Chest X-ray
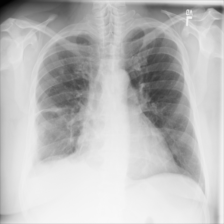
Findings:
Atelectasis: negative
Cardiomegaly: negative
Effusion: negative
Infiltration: negative
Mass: negative
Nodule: negative
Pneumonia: negative
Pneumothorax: negative
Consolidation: negative
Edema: negative
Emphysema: negative
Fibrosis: negative
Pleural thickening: negative
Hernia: negative